Question: Here is a diagram of what I'm looking for first off:

So I have the MainObject, and the main object could be related to EntityA, EntityB, OR EntityC. As an example...
Let's say MainObject is an invoice.
EntityA, EntityB, and EntityC are all different entities that can be invoiced.
So I have the following options:
I can have EntityA_Id, EntityB_Id, EntityC_Id columns on the MainObject table to relate with.
I can have Entity_Id and EntityType_Id on the MainObject table that tells me if EntityType_Id = 1 then I need the EntityA object with Id of Entity_Id.
With I can use simple 'MainObject.Include("EntityA").Include("EntityB").Include("EntityC")..' when retrieving the MainObject through Entity Framework - however I then have to do null checks on everything to find out exactly what it is that is tied to MainObject.
With is it possible to do something similar to A so that I don't have at multiple null fields for every MainObject object when trying to figure out what it is related to?
This is similar to <URL>. To use the linked question as an example, one order would be linked to one hosting OR one domain, and would go through the type table.
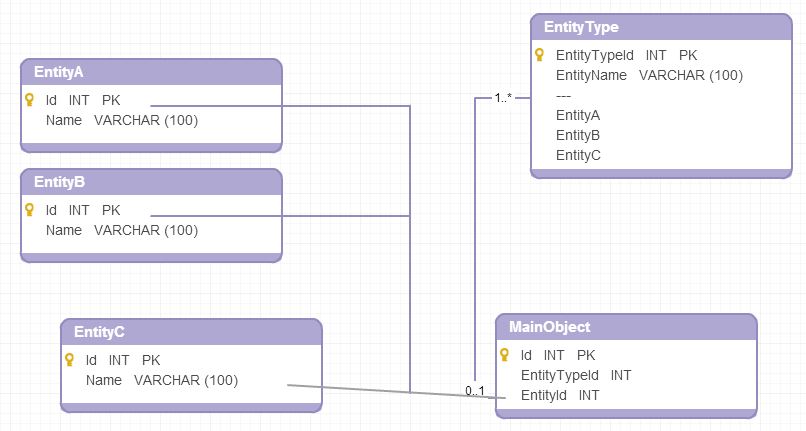
Answer: I think you are after a Table Per Heirarchy design (TPH).
See <URL>
The following will create a MainObjects table with a discriminator column
'''
public class Model1Context : DbContext
{
public Model1Context()
: base("name=Model1")
{
}
// For TPH
public virtual DbSet<BaseBO> MainObjects { get; set; }
// For TPT
//public virtual DbSet<A> As { get; set; }
//public virtual DbSet<B> Bs { get; set; }
//public virtual DbSet<C> Cs { get; set; }
}
public class BaseBO
{
public int Id { get; set; }
public string Name { get; set; }
}
public class A : BaseBO
{
}
public class B : BaseBO
{
}
public class C : BaseBO
{
}
'''
If you prefer to have separate tables in the database for each class then switch to Table Per Type (TPT)